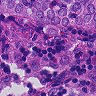
Metastatic tissue present: yes